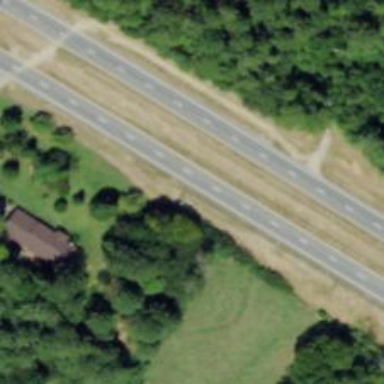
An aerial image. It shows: Asphalt road classified as trunk highway.